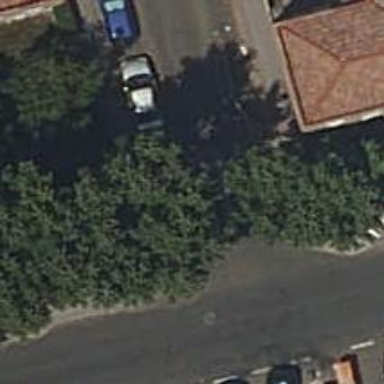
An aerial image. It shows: Bollard.